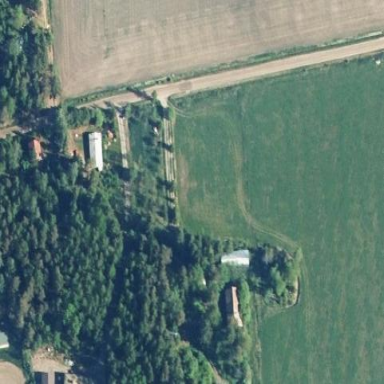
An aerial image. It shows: Farmyard area.